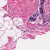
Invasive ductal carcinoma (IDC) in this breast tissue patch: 0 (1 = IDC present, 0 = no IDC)